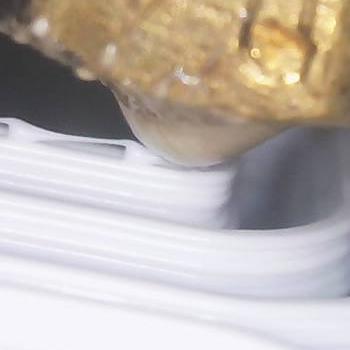
Flow rate: 33%